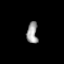
Tissue: prostate
Cell type: T cells
Senescence score: 0.8018
Nuclear area (px): 224
Mean DAPI intensity: 157.621